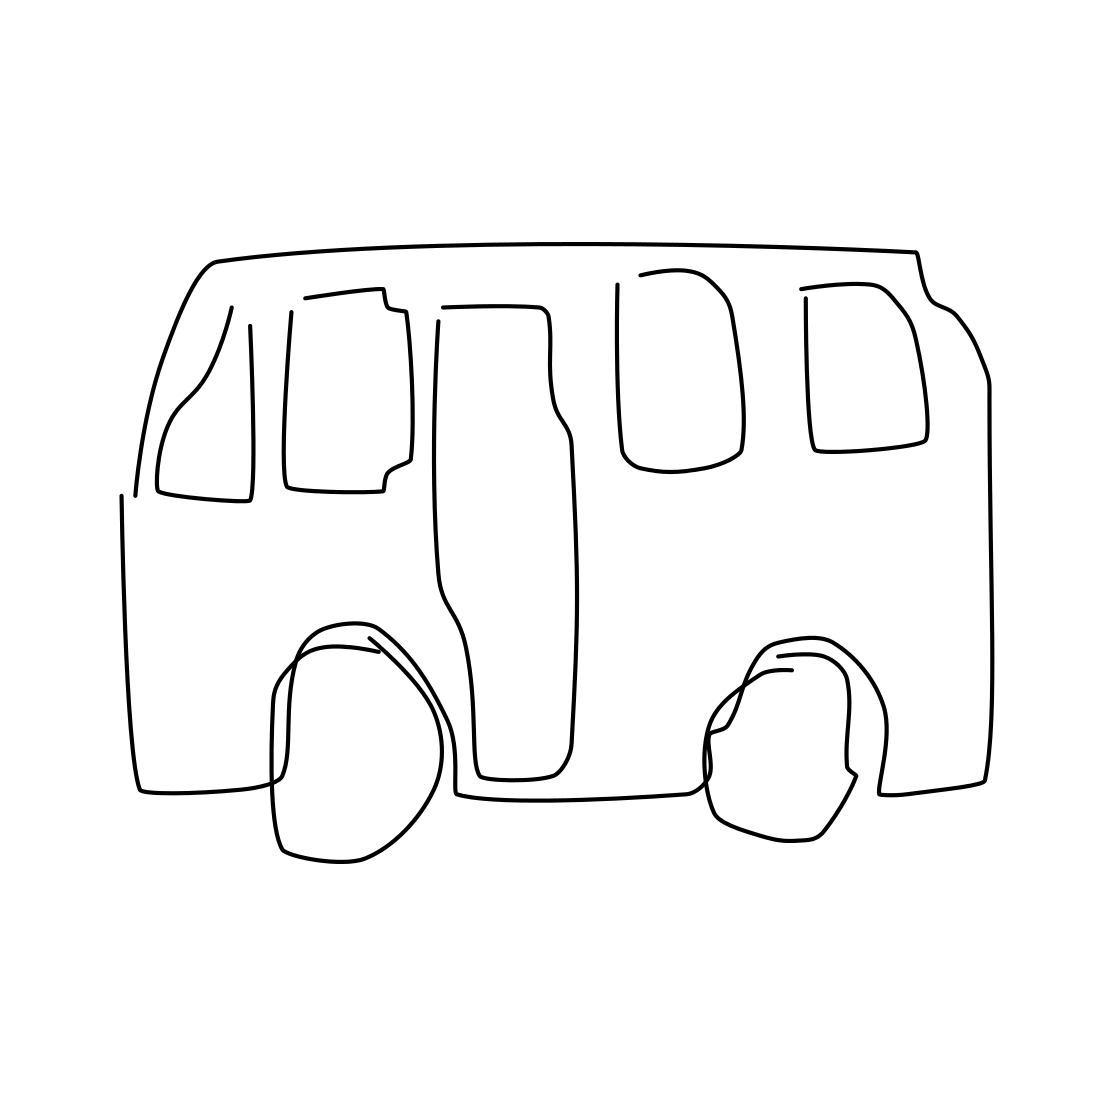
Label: van